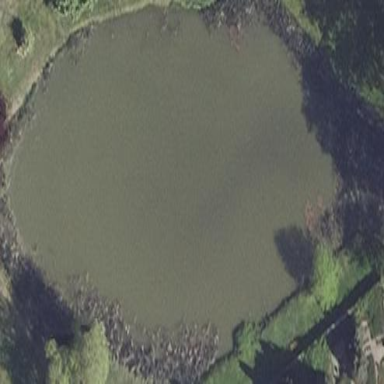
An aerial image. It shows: Serene pond surrounded by nature.